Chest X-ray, AP view. Patient: 59 years old, sex M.
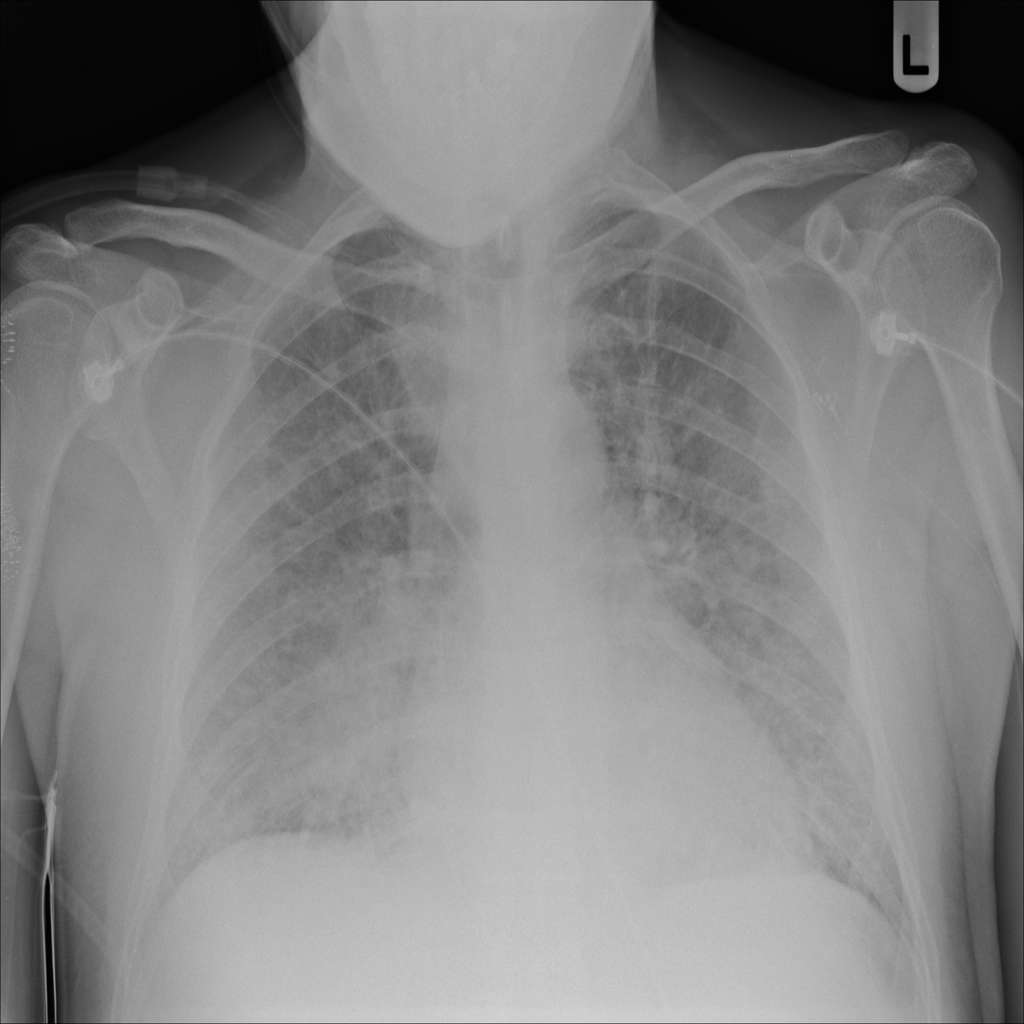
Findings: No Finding